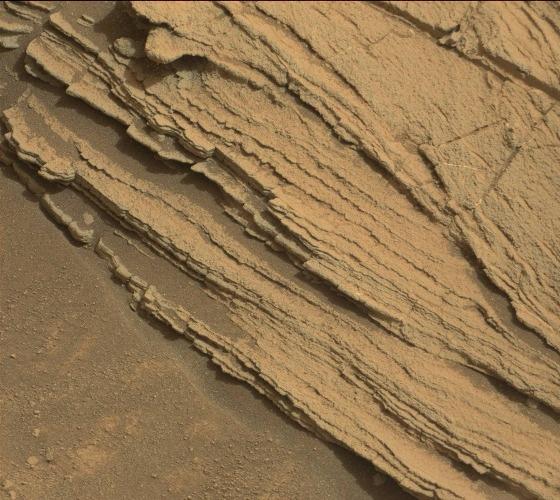
Terrain classes present: Bedrock, Gravel / Sand / Soil